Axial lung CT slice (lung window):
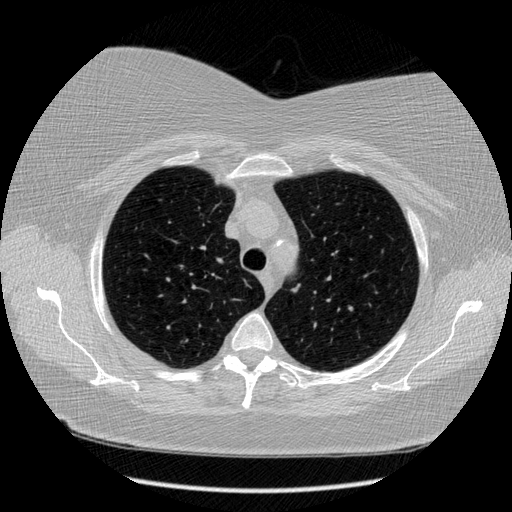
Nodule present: no